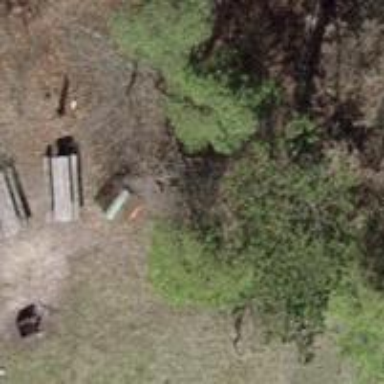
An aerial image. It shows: Picnic table located in leisure land area.